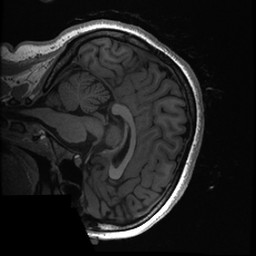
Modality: T1w
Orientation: sagittal
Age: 19
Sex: female